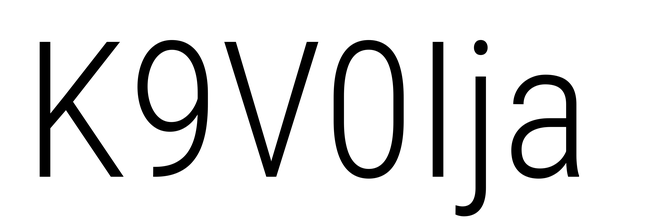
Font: Roboto_Condensed_Light